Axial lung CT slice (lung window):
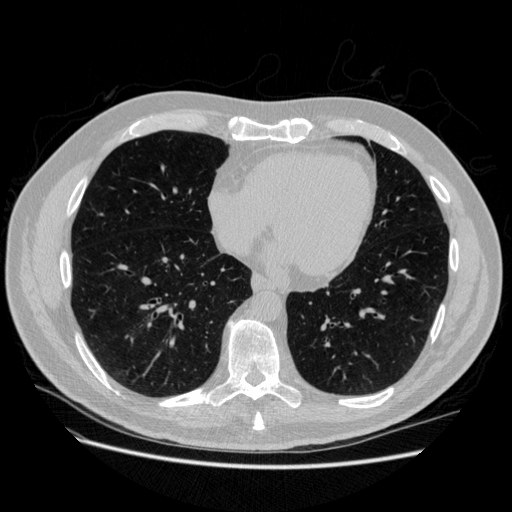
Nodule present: no